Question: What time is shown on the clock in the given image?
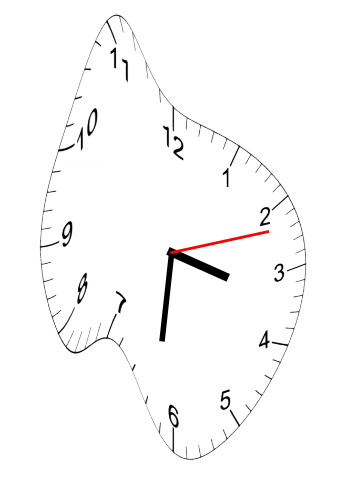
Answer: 03:31:12